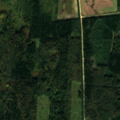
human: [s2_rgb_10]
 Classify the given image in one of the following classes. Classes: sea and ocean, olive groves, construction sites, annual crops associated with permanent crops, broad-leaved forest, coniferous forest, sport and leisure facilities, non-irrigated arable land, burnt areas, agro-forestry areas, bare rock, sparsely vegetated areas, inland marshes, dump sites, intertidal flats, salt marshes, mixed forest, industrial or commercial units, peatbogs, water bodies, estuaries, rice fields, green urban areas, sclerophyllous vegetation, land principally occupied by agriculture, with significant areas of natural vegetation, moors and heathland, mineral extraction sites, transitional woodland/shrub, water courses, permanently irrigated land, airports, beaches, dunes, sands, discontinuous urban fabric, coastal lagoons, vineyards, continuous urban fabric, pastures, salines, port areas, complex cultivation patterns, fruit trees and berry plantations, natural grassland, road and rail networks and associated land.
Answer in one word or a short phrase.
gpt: non-irrigated arable land, broad-leaved forest, mixed forest, transitional woodland/shrub